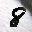
Label: 8